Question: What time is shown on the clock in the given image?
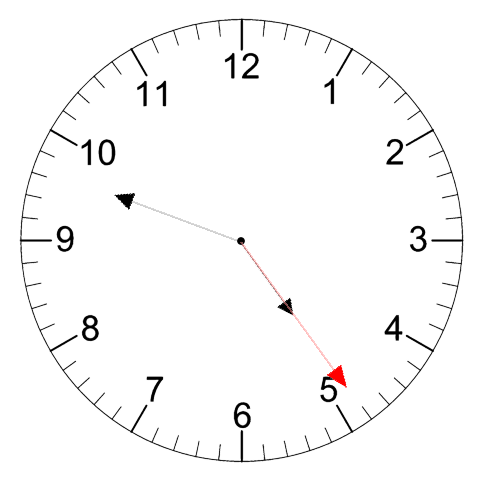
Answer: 04:48:24